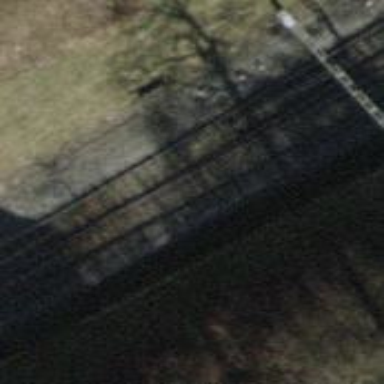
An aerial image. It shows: Railway switch.